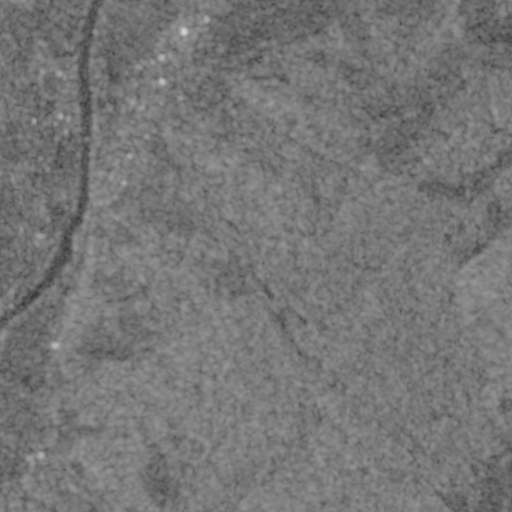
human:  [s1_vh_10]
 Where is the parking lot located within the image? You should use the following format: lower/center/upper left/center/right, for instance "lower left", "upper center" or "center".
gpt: The parking lot is located in the upper center of the image.
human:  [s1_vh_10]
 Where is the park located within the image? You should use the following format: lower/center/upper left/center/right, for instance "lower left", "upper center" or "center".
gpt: There is no park in the image.

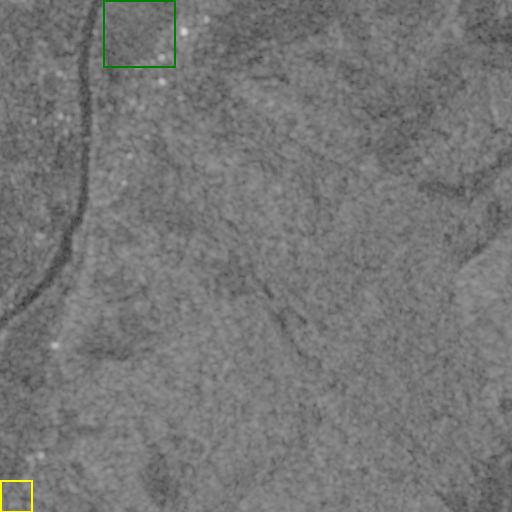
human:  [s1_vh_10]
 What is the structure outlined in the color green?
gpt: The structure outlined in green is a crop field.
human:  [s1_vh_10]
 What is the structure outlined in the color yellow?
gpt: The structure outlined in yellow is a park.
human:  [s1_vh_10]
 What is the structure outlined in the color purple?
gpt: There is no purple outline.